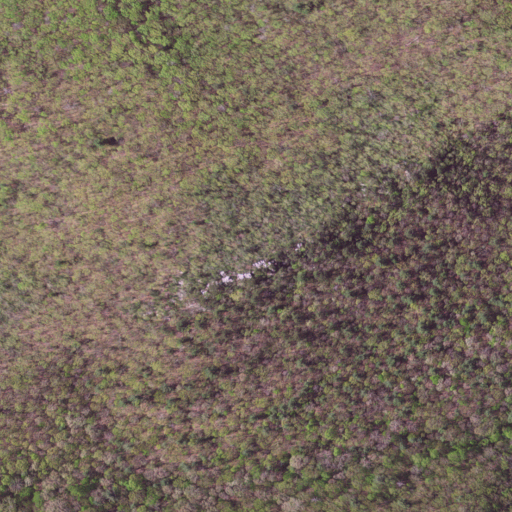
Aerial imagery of mountain in Virginia named Stuart Mountain containing deciduous forest and mixed forest